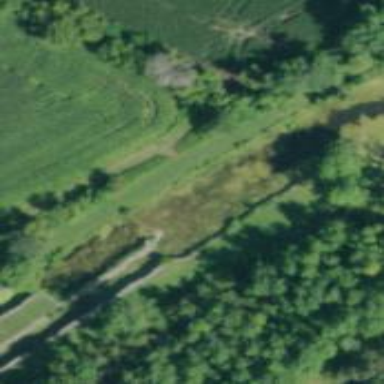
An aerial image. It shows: Derelict canal.